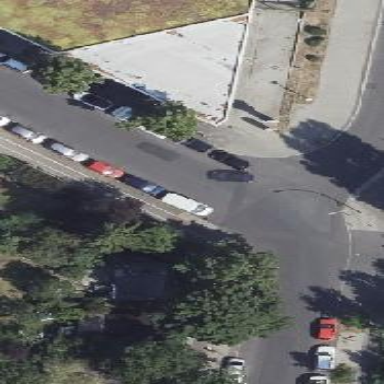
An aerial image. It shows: Asphalted residential road with junction.